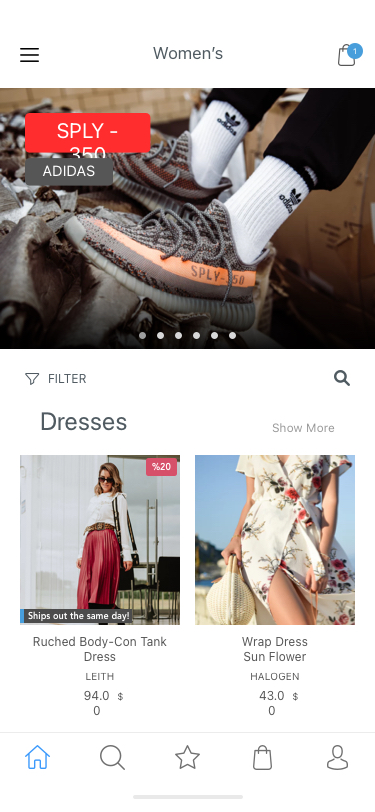
Text in this UI design:
Wrap Dress
Sun Flower
HALOGEN
43.00
$
%20
Ruched Body-Con Tank Dress
LEITH
94.00
$
Ships out the same day!
Dresses
Show More
FILTER
SPLY - 350
ADIDAS
1
Women’s